Field crop: maize
Growth stage: 1
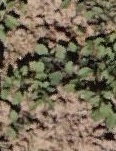
Species: convolvulus